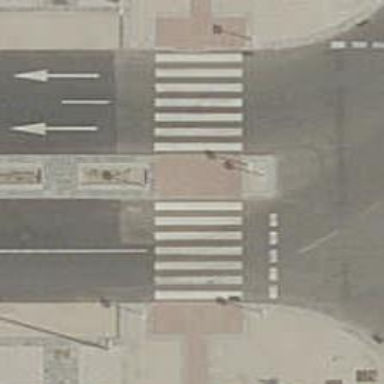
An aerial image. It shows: Uncontrolled zebra crossing on the road.